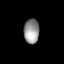
Tissue: lung
Cell type: Epithelial cells
Senescence score: 0.5935
Nuclear area (px): 369
Mean DAPI intensity: 148.829